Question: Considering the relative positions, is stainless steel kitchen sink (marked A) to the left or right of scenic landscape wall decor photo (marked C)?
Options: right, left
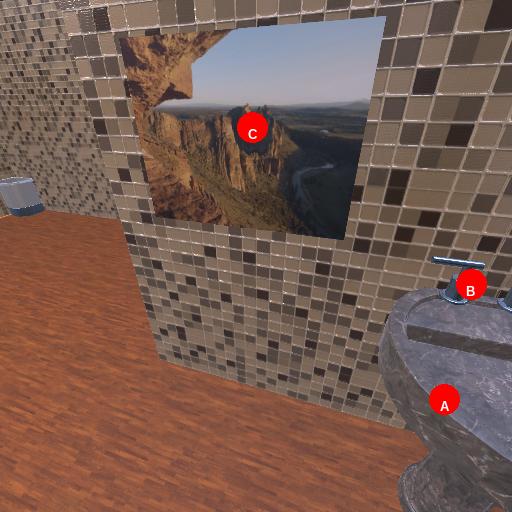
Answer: right